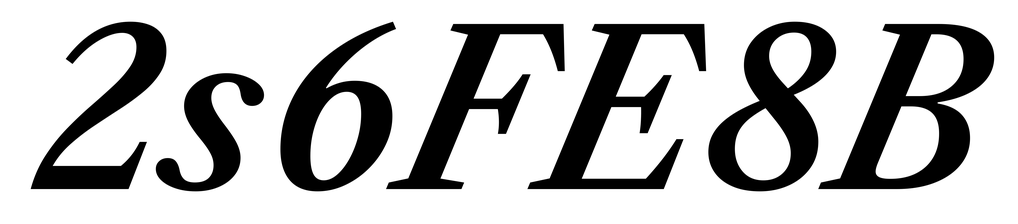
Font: LibreCaslonText-Italic_SemiBold_Italic